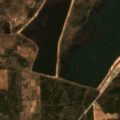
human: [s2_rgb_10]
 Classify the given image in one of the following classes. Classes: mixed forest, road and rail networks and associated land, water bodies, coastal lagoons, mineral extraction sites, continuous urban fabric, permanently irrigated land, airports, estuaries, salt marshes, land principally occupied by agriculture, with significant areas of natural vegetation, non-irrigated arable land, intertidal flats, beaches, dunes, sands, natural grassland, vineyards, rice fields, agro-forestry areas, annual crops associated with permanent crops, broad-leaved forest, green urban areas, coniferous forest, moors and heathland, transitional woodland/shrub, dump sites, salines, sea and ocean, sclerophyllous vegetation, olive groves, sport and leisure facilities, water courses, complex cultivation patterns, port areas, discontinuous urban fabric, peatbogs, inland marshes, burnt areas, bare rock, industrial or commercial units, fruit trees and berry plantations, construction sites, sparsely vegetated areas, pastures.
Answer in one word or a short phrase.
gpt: broad-leaved forest, coniferous forest, mixed forest, transitional woodland/shrub, water bodies